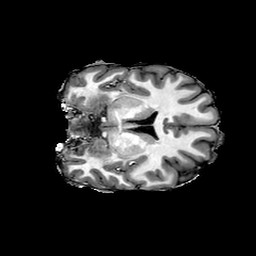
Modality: T1w
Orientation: coronal
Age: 25
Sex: male
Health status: ill